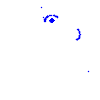
Particle: electron